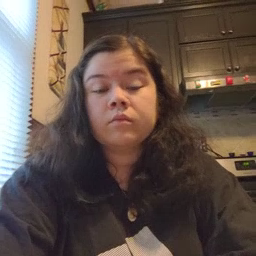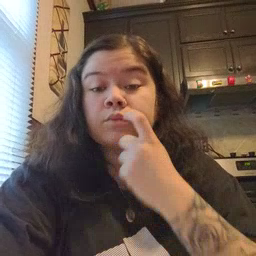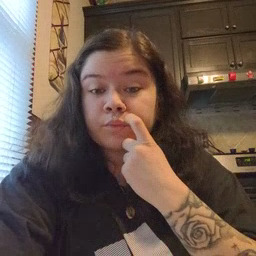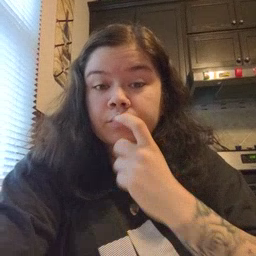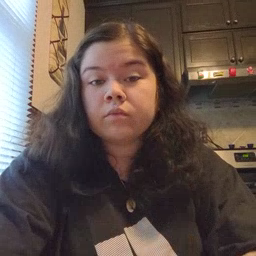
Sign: tooth